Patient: sex M, age 49
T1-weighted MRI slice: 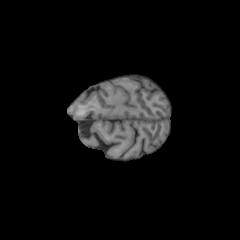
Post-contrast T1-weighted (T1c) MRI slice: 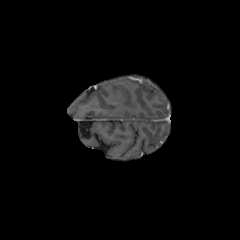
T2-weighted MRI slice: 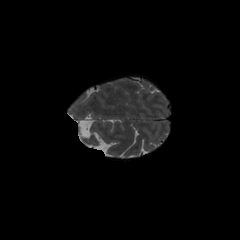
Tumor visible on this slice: no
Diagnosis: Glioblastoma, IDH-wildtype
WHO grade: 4